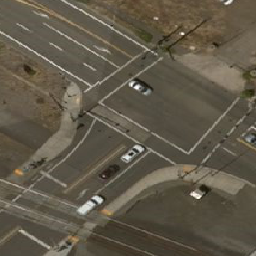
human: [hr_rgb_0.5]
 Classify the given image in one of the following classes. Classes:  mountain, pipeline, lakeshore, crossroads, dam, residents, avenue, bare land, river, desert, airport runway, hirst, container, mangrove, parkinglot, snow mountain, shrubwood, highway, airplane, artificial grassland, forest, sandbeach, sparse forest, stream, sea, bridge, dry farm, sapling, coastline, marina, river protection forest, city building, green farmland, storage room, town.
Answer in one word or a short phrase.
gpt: crossroads